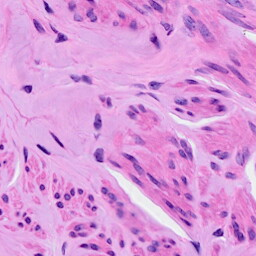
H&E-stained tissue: Ovarian